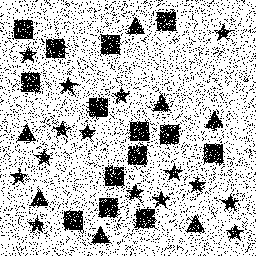
Squares: 14
Triangles: 7
Stars: 15
Total shapes: 36